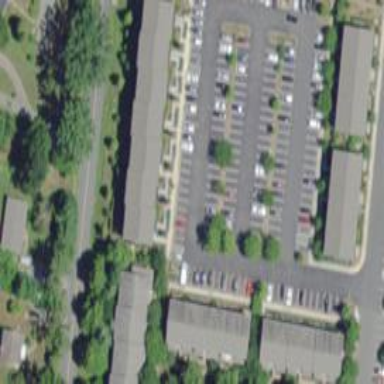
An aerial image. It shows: Parking space is available.